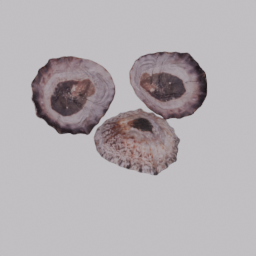
Label: animals